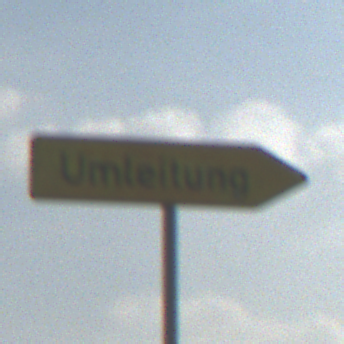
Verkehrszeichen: UmleitungswegweiserRechtsweisend
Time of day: MorningAfternoon
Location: Outdoor (Suburban)
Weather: PartlyCloudy
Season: NotSpecified
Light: Natural